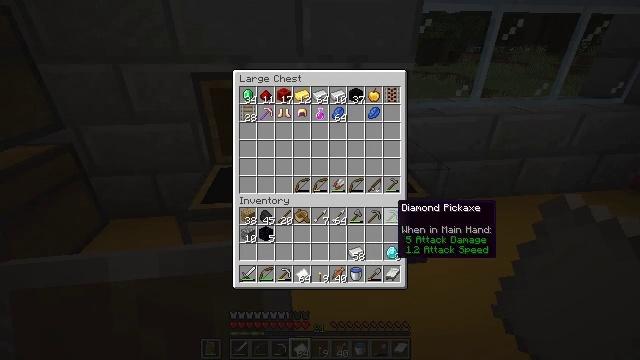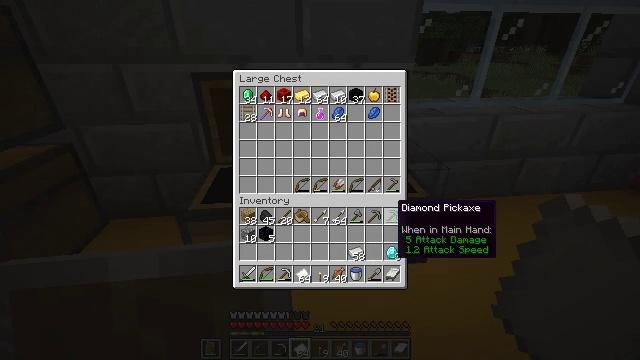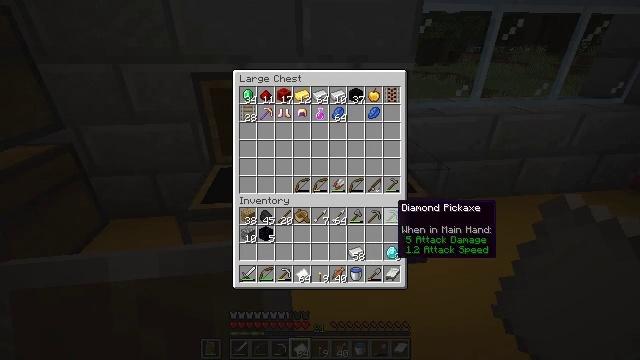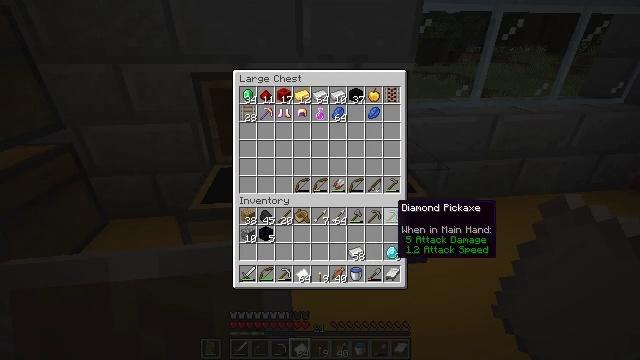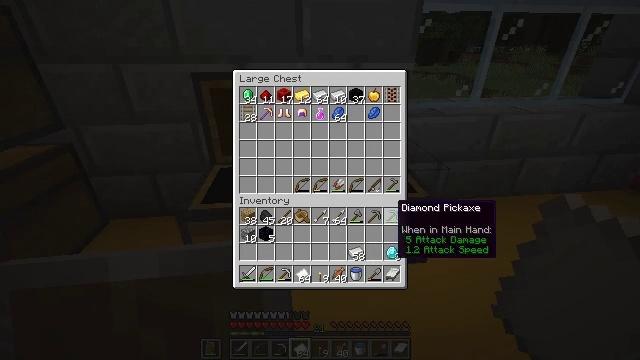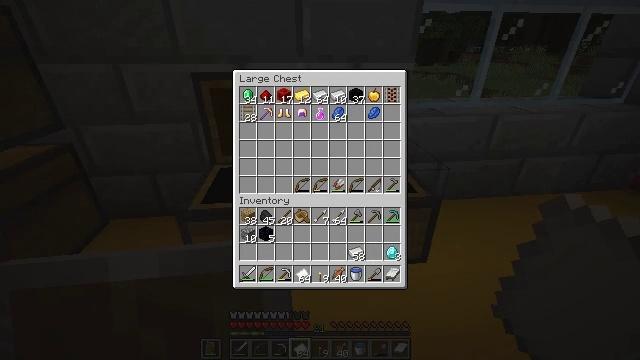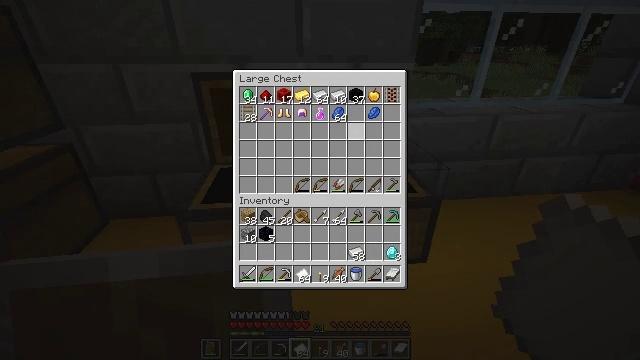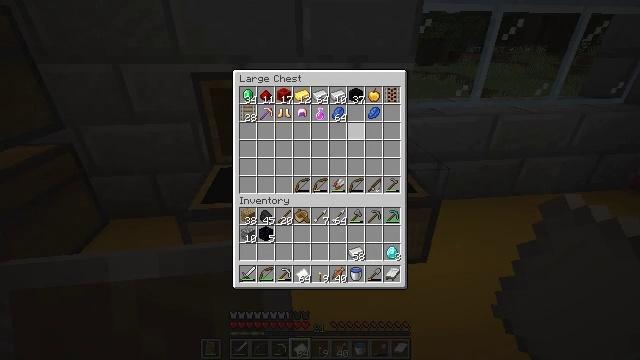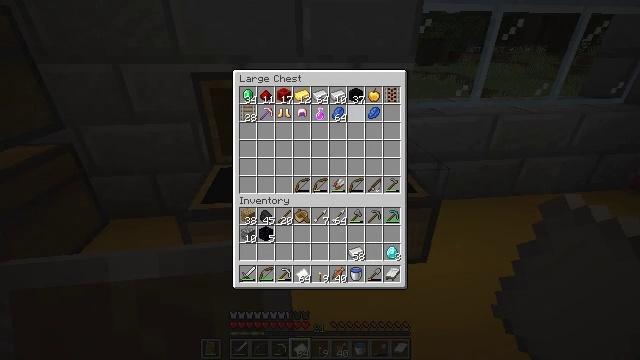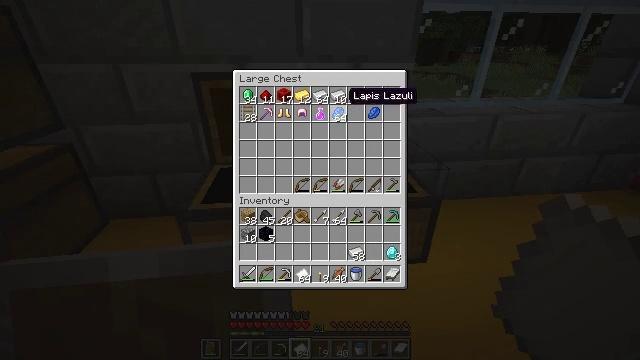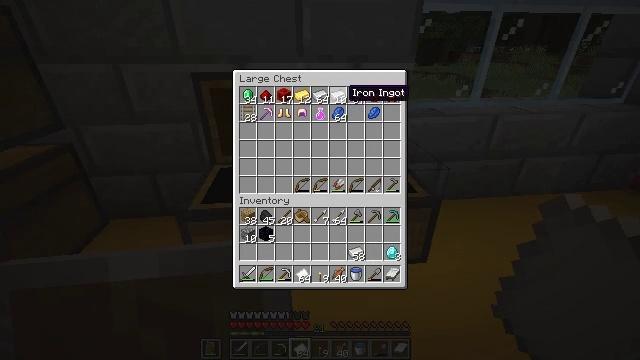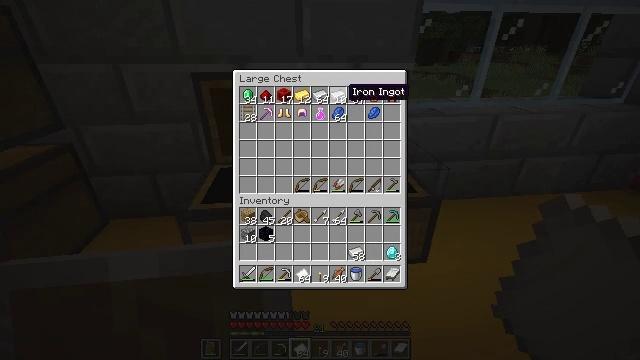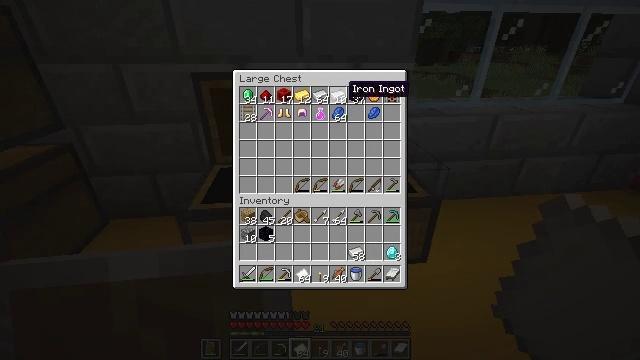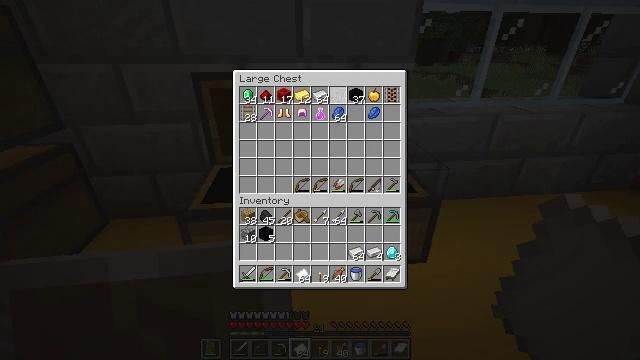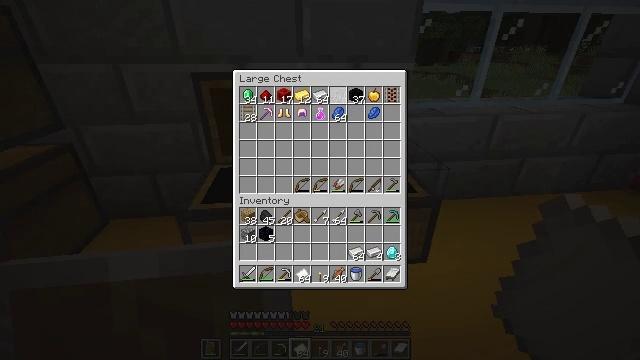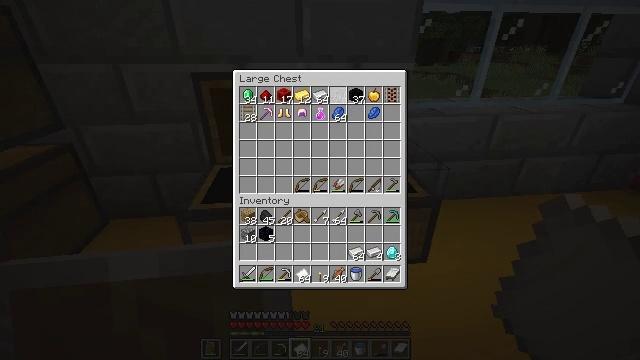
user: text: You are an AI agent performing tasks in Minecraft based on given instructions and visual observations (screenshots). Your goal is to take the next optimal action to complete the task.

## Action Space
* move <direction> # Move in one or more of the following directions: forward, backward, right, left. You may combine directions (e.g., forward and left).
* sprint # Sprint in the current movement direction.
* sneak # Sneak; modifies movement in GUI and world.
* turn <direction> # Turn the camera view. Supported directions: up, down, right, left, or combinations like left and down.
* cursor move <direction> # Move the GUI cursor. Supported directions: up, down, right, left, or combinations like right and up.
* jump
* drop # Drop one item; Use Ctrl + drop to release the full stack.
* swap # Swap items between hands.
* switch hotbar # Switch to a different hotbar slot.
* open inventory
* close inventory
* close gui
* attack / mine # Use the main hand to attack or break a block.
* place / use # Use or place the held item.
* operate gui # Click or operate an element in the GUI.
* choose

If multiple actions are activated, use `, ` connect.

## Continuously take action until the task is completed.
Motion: motion action
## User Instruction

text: Get an iron block by arranging iron ingots in the crafting table.
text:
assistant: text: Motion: no_op
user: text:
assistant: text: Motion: no_op
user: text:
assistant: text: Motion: no_op
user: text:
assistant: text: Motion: no_op
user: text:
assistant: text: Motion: cursor move left and up
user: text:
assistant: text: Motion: cursor move left and up
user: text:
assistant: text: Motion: cursor move up
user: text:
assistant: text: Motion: sneak, cursor move up
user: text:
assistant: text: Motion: sneak, cursor move up
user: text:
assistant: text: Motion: sneak
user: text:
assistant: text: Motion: sneak
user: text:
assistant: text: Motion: sneak
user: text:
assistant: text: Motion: sneak, operate gui
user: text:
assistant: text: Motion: sneak, operate gui
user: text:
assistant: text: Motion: sneak
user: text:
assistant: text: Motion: sneak, cursor move left
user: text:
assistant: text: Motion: no_op
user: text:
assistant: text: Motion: no_op
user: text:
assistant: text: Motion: cursor move right and down
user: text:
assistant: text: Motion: cursor move left and down
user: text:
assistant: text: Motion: turn left and down, close gui
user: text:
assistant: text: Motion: turn left and down
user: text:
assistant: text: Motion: turn left and up
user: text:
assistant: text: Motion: turn left and up
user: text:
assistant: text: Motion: move forward, turn left and up
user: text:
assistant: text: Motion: move forward, turn left and up
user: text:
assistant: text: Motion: move forward
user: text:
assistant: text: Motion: move forward
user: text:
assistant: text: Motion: move forward, turn left and up
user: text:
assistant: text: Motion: move forward, sprint, turn up